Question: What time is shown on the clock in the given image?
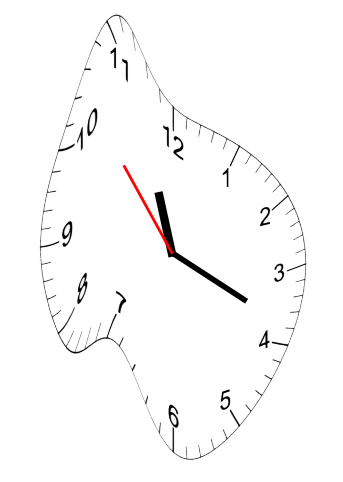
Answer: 11:18:53